An envelope spectrum derived from a bearing vibration measurement is shown; the reference markers locate BPFO, BPFI, BSF and FTF for this bearing geometry and shaft speed. Classify the bearing condition as one of: normal, inner_race, outer_race, ball.
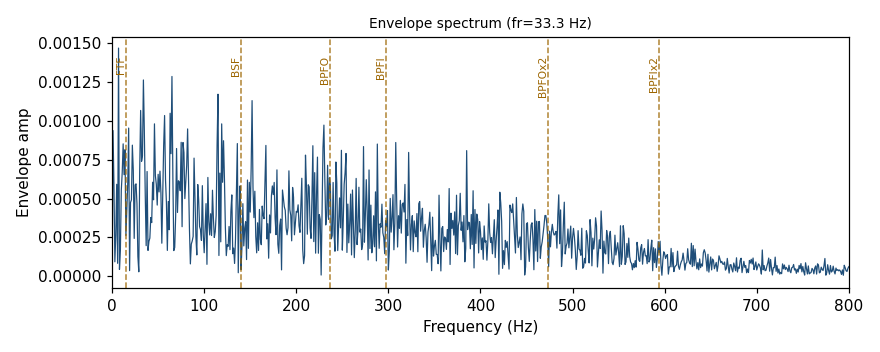
Answer: normal